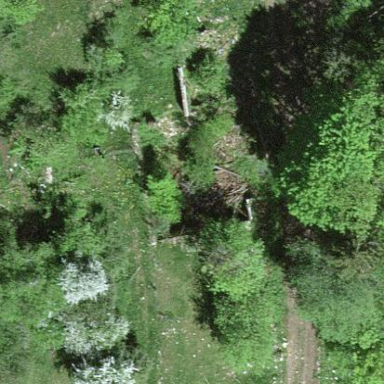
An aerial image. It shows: Ruined building.